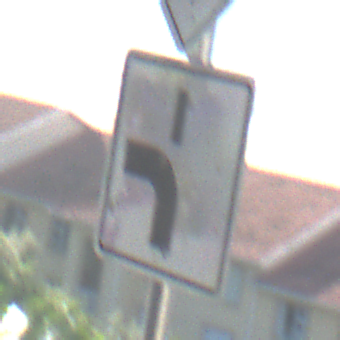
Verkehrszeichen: VerlaufVorfahrtsstrasse5
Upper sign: Vorfahrtsstrasse
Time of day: MorningAfternoon
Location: Outdoor (Urban)
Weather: Clear
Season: NotSpecified
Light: Natural